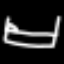
Label: bed